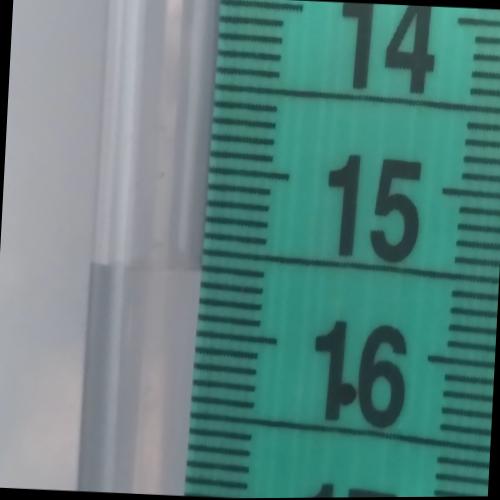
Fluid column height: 15.6 cm